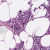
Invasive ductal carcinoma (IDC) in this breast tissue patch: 1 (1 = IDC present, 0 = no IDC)